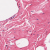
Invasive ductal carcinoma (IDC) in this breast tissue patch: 0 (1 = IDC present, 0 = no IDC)